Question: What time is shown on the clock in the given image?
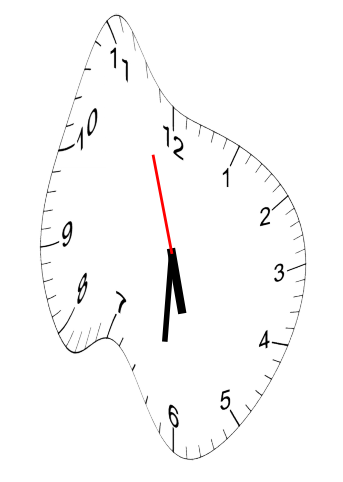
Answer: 05:30:57